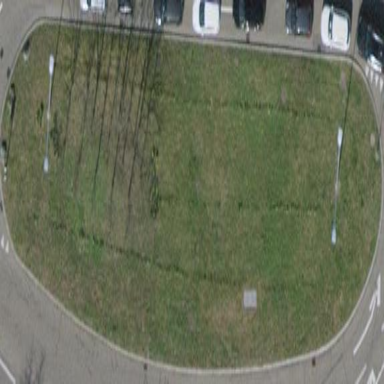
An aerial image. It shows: Grassy area with traffic calming island.